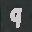
Label: 9